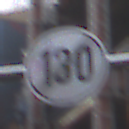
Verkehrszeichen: EndeGeschwindigkeit130
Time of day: MorningAfternoon
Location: Outdoor (Urban)
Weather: PartlyCloudy
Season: NotSpecified
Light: Natural